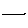
Label: line